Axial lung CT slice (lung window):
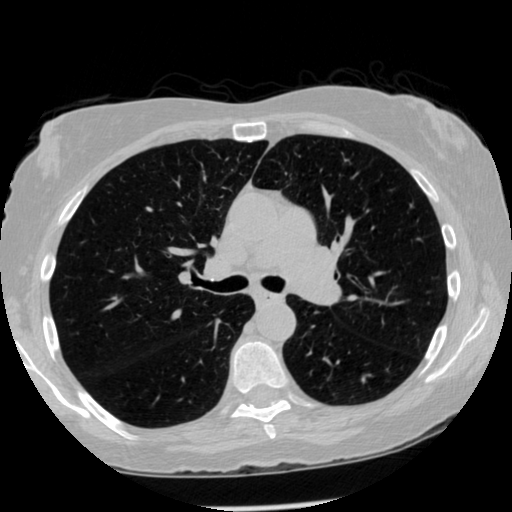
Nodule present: no